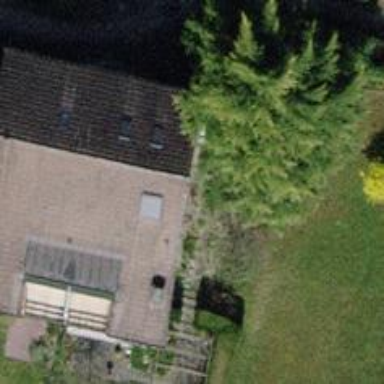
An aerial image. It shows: Gabled house with brown roof. The roof is oriented across the building.